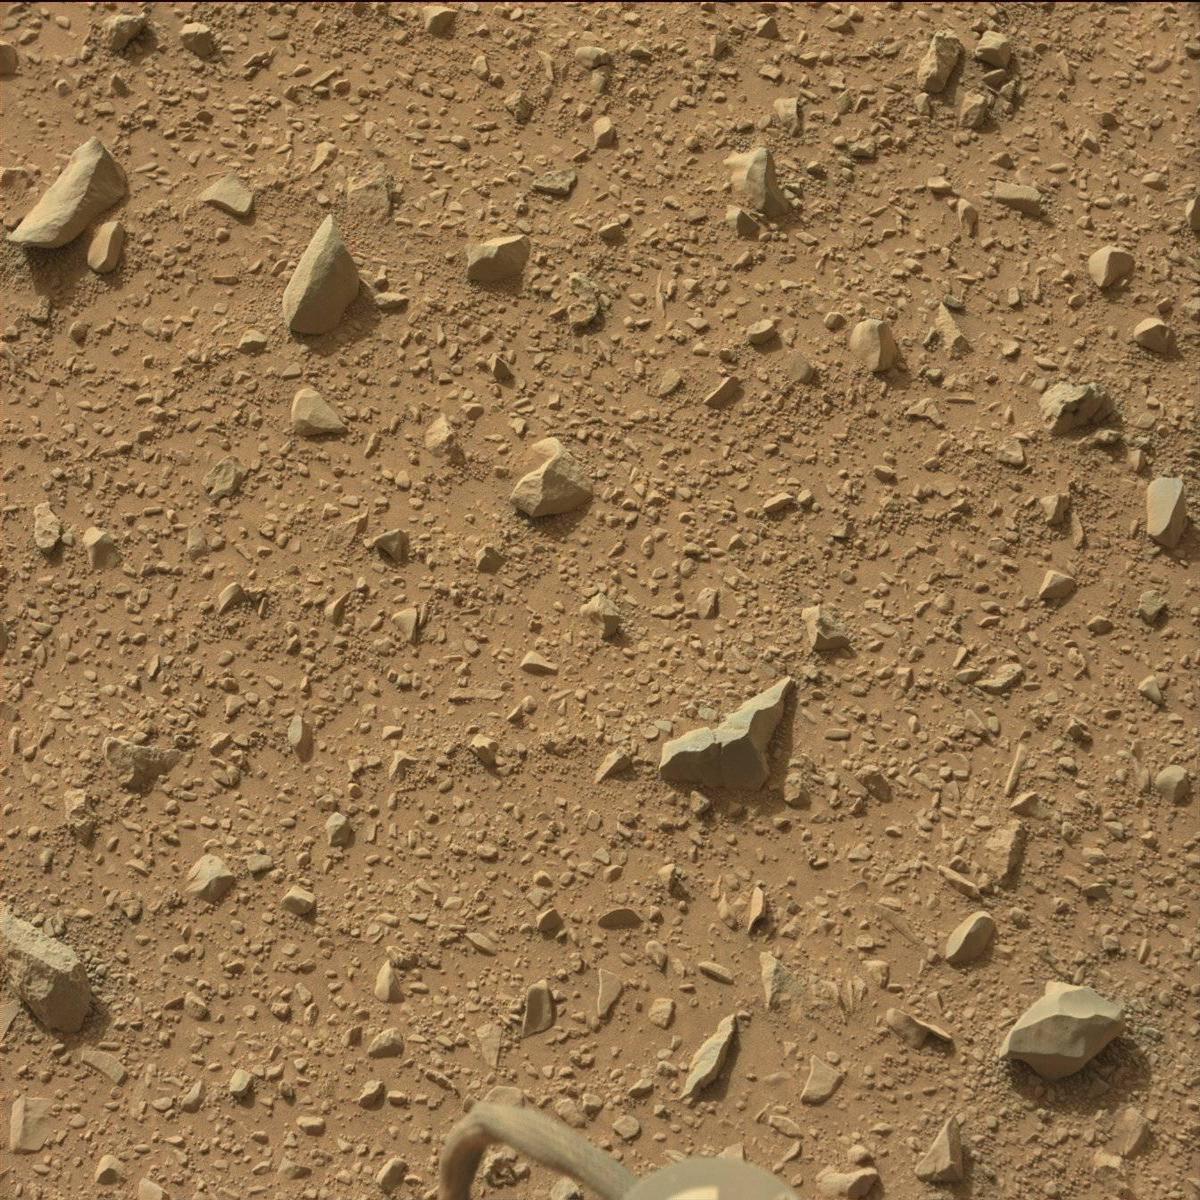
Terrain classes present: Bedrock, Rock, Rover, Sand / Soil